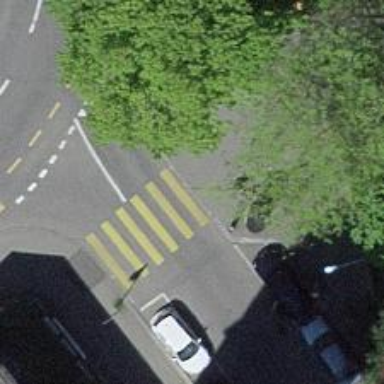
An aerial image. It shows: Kerb serving as barrier.